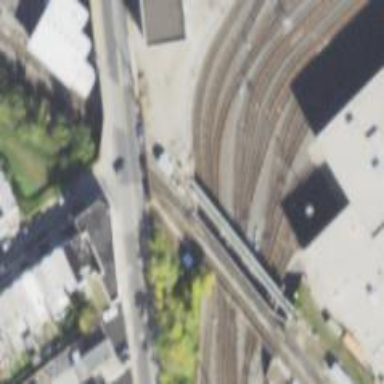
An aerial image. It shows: Electrified rail service yard.